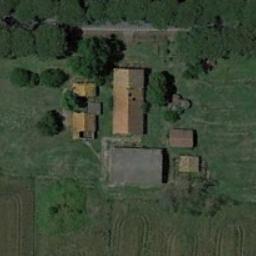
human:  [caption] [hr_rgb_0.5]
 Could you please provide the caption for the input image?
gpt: There are houses and green trees in the sparse residential area, And grass .

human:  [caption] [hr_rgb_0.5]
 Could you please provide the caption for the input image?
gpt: There are many trees beside the sparse residential .

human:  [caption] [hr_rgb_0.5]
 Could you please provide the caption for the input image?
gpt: There are several houses on the grass, And behind them are lush woods .

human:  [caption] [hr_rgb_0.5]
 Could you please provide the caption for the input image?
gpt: The sparse residential is on the grass next to some trees and a road .

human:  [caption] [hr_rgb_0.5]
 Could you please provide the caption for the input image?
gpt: A sparse residential area with several buildings on a green meadow .